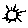
Label: sun